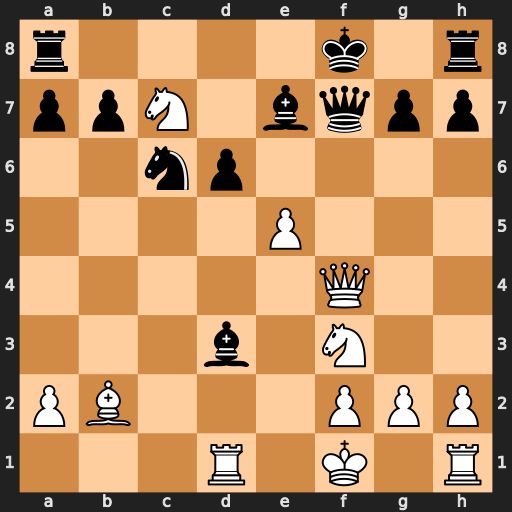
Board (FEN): r4k1r/ppN1bqpp/2np4/4P3/5Q2/3b1N2/PB3PPP/3R1K1R
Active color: w
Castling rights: -
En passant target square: -
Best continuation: Rxd3 Qxf4 Ne6+ Kf7 Nxf4